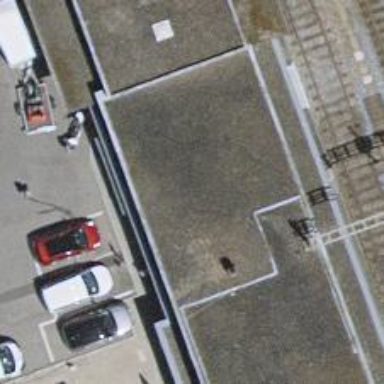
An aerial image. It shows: Railway station.